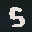
Label: 5